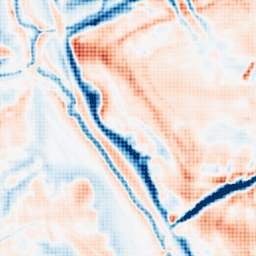
Category: multiscale
Decomposition family: dog_multiscale
Decomposition parameters: sigma_ratio: 2
n_scales: 3
base_sigma: 1
Upsampling method: sinc_hamming
Upsampling parameters: scale: 4
kernel_size: 4
Upsampling scale: 4